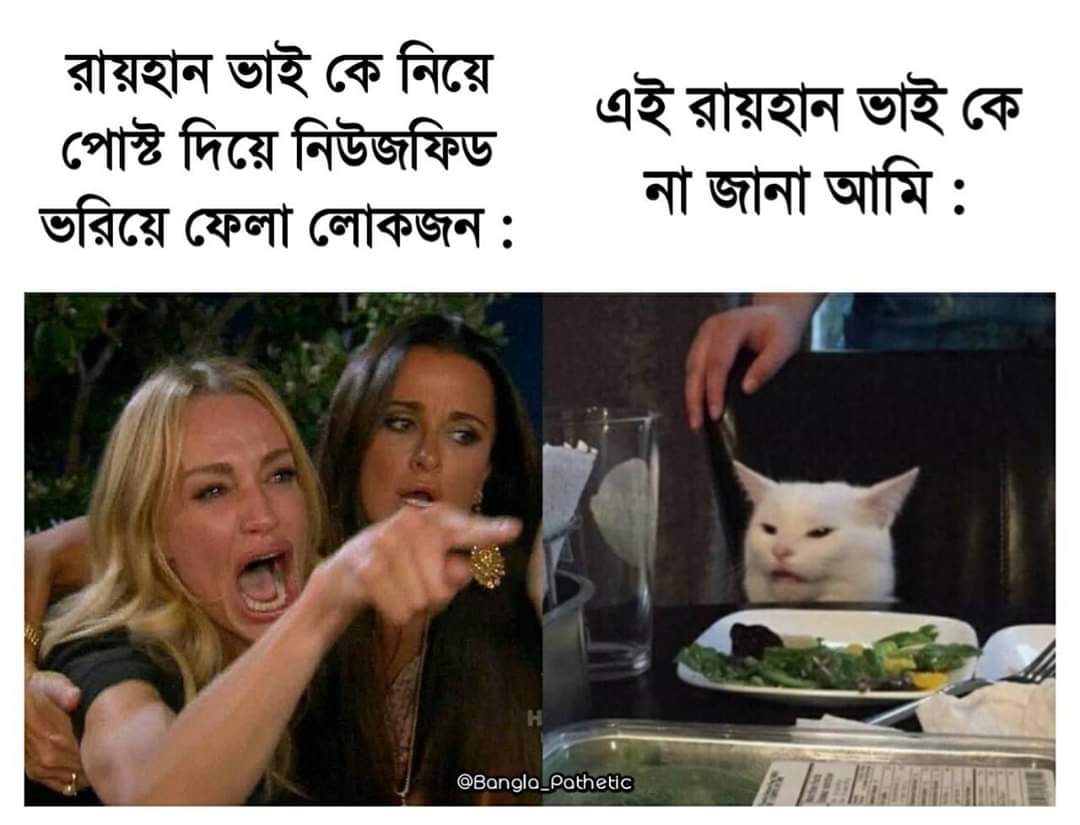
Caption: রো রায়হান ভাইকে নিয়ে পোস্ট দিয়ে নিউজফিড ভরিয়ে ফেলা লোকজনঃ   এই রায়হান ভাইকে না জানা আমিঃ
Label: non-hate